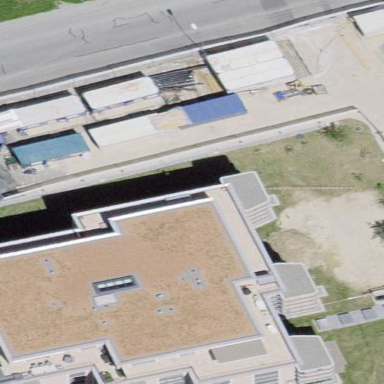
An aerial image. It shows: Flat-roofed apartment building.